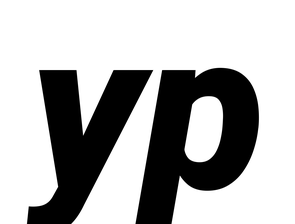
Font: Roboto-Italic_Black_Italic